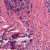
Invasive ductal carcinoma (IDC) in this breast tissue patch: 1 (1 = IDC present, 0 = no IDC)